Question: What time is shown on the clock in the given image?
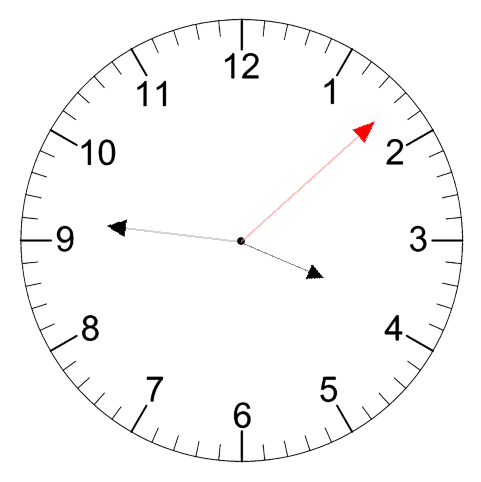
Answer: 03:46:08